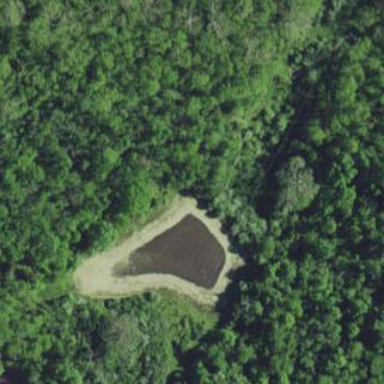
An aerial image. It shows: Peaceful pond surrounded by nature.